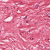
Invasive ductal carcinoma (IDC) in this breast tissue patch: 0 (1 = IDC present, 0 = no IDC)